Interaction volume radius: 5 \u00c5
Interaction volume height: 20 \u00c5
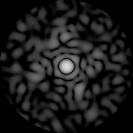
Disorder parameter: 0.8484